Question: I want to make a 'UILabel' or 'UITextView' with some text with 2 clickable links in it. Not links to webpages but I want to link those 2 links with actions like i would do with an 'UIButton'. All the examples i've seen are links to webviews but I dont want that. As well, the text will be translated in other languages so the positions have to be dynamic.
Want to make this:

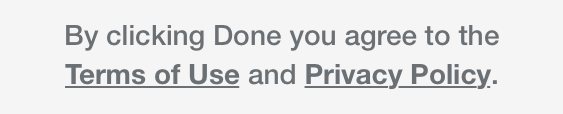
Answer: I needed to solve this exact same problem: very similar text with those two links in it, over multiple lines, and needing it to be able to be translated in any language (including different word orders, etc). I just solved it, so let me share how I did it.
Initially I was thinking that I should create attributed text and then map the tap's touch location to the regions within that text. While I think that is doable, I also think it's a much too complicated approach.
This is what I ended up doing instead:
- - - - - - -
In the view controller's 'viewDidLoad' I placed this:
'''
[self buildAgreeTextViewFromString:NSLocalizedString(@"I agree to the #<ts>terms of service# and #<pp>privacy policy#",
@"PLEASE NOTE: please translate "terms of service" and "privacy policy" as well, and leave the #<ts># and #<pp># around your translations just as in the English version of this message.")];
'''
I'm calling a method that will build the message. Note the markup I came up with. You can of course invent your own, but key is that I also mark the ends of each clickable region because they span over multiple words.
Here's the method that puts the message together -- see below. First I break up the English message over the '#' character (or rather '@"#"' string). That way I get each piece for which I need to create a label separately. I loop over them and look for my basic markup of '<ts>' and '<pp>' to detect which pieces are links to what. If the chunk of text I'm working with is a link, then I style a bit and set up a tap gesture recogniser for it. I also strip out the markup characters of course. I think this is a really easy way to do it.
Note some subtleties like how I handle spaces: I simply take the spaces from the (localised) string. If there are no spaces (Chinese, Japanese), then there won't be spaces between the chunks either. If there are spaces, then those automatically space out the chunks as needed (e.g. for English). When I have to place a word at the start of a next line though, then I do need to make sure that I strip of any white space prefix from that text, because otherwise it doesn't align properly.
'''
- (void)buildAgreeTextViewFromString:(NSString *)localizedString
{
// 1. Split the localized string on the # sign:
NSArray *localizedStringPieces = [localizedString componentsSeparatedByString:@"#"];
// 2. Loop through all the pieces:
NSUInteger msgChunkCount = localizedStringPieces ? localizedStringPieces.count : 0;
CGPoint wordLocation = CGPointMake(0.0, 0.0);
for (NSUInteger i = 0; i < msgChunkCount; i++)
{
NSString *chunk = [localizedStringPieces objectAtIndex:i];
if ([chunk isEqualToString:@""])
{
continue; // skip this loop if the chunk is empty
}
// 3. Determine what type of word this is:
BOOL isTermsOfServiceLink = [chunk hasPrefix:@"<ts>"];
BOOL isPrivacyPolicyLink = [chunk hasPrefix:@"<pp>"];
BOOL isLink = (BOOL)(isTermsOfServiceLink || isPrivacyPolicyLink);
// 4. Create label, styling dependent on whether it's a link:
UILabel *label = [[UILabel alloc] init];
label.font = [UIFont systemFontOfSize:15.0f];
label.text = chunk;
label.userInteractionEnabled = isLink;
if (isLink)
{
label.textColor = [UIColor colorWithRed:110/255.0f green:181/255.0f blue:229/255.0f alpha:1.0];
label.highlightedTextColor = [UIColor yellowColor];
// 5. Set tap gesture for this clickable text:
SEL selectorAction = isTermsOfServiceLink ? @selector(tapOnTermsOfServiceLink:) : @selector(tapOnPrivacyPolicyLink:);
UITapGestureRecognizer *tapGesture = [[UITapGestureRecognizer alloc] initWithTarget:self
action:selectorAction];
[label addGestureRecognizer:tapGesture];
// Trim the markup characters from the label:
if (isTermsOfServiceLink)
label.text = [label.text stringByReplacingOccurrencesOfString:@"<ts>" withString:@""];
if (isPrivacyPolicyLink)
label.text = [label.text stringByReplacingOccurrencesOfString:@"<pp>" withString:@""];
}
else
{
label.textColor = [UIColor whiteColor];
}
// 6. Lay out the labels so it forms a complete sentence again:
// If this word doesn't fit at end of this line, then move it to the next
// line and make sure any leading spaces are stripped off so it aligns nicely:
[label sizeToFit];
if (self.agreeTextContainerView.frame.size.width < wordLocation.x + label.bounds.size.width)
{
wordLocation.x = 0.0; // move this word all the way to the left...
wordLocation.y += label.frame.size.height; // ...on the next line
// And trim of any leading white space:
NSRange startingWhiteSpaceRange = [label.text rangeOfString:@"^\s*"
options:NSRegularExpressionSearch];
if (startingWhiteSpaceRange.location == 0)
{
label.text = [label.text stringByReplacingCharactersInRange:startingWhiteSpaceRange
withString:@""];
[label sizeToFit];
}
}
// Set the location for this label:
label.frame = CGRectMake(wordLocation.x,
wordLocation.y,
label.frame.size.width,
label.frame.size.height);
// Show this label:
[self.agreeTextContainerView addSubview:label];
// Update the horizontal position for the next word:
wordLocation.x += label.frame.size.width;
}
}
'''
And here are my methods that handle the detected taps on those links.
'''
- (void)tapOnTermsOfServiceLink:(UITapGestureRecognizer *)tapGesture
{
if (tapGesture.state == UIGestureRecognizerStateEnded)
{
NSLog(@"User tapped on the Terms of Service link");
}
}
- (void)tapOnPrivacyPolicyLink:(UITapGestureRecognizer *)tapGesture
{
if (tapGesture.state == UIGestureRecognizerStateEnded)
{
NSLog(@"User tapped on the Privacy Policy link");
}
}
'''
I'm sure there are much smarter and more elegant ways to do this, but this is what I was able to come up with and it works nicely.
Here's how it looks in the app: